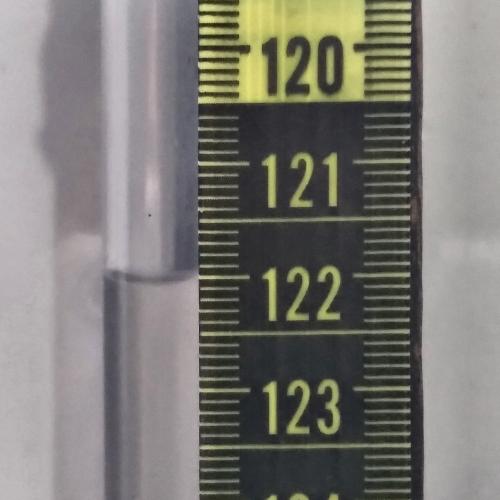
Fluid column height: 122.0 cm